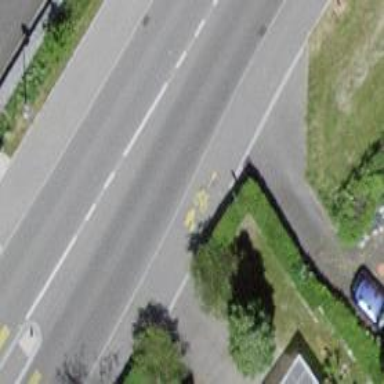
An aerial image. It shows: Asphalt cycleway.